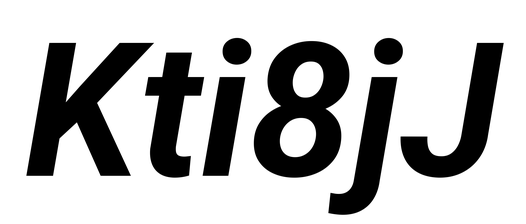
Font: Roboto-Italic_Bold_Italic